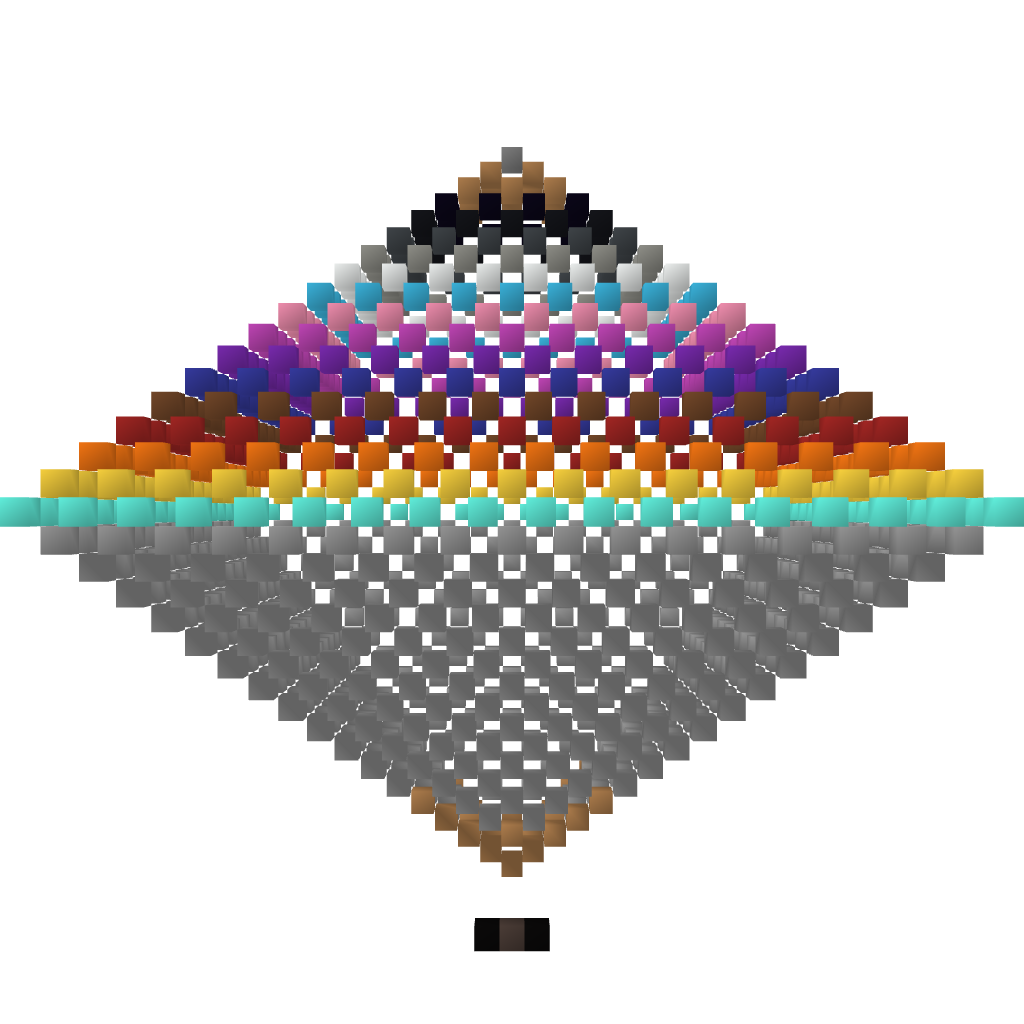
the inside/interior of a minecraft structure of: Artistic Rainbow Pyramid